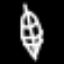
Label: leaf